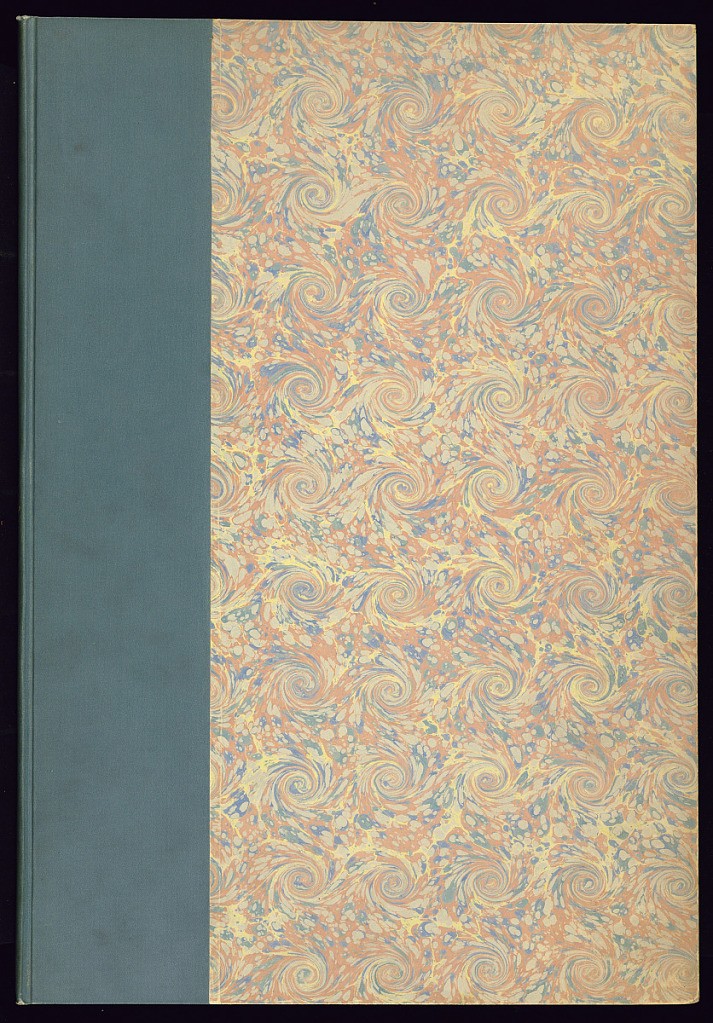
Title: Suittes de Décorations, de six feuilles, a l’usage des Théâtre, Panneaux, Carosses, &c
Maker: Maurice Jacques, French, ca. 1712–1784
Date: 1756
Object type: Album
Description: An album with a suite of six designs for fantastical landscapes, decorated with rocaille motifs, with classical buildings and architectural features in part ruin.